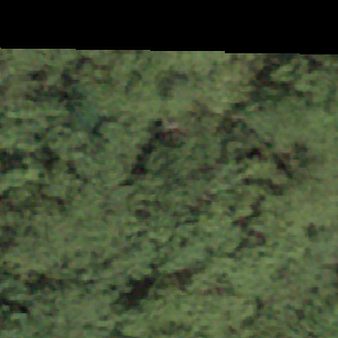
Label: other